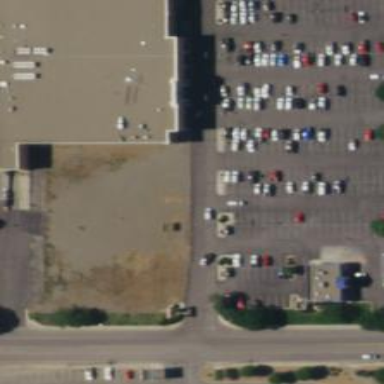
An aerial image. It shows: Retail building housing supermarket.